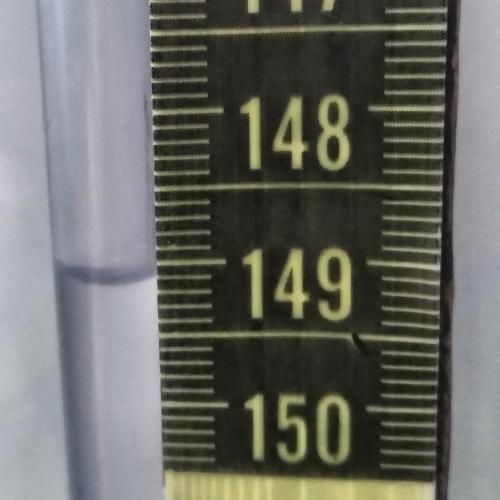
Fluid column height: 149.1 cm